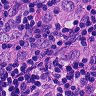
Metastatic tissue present: yes